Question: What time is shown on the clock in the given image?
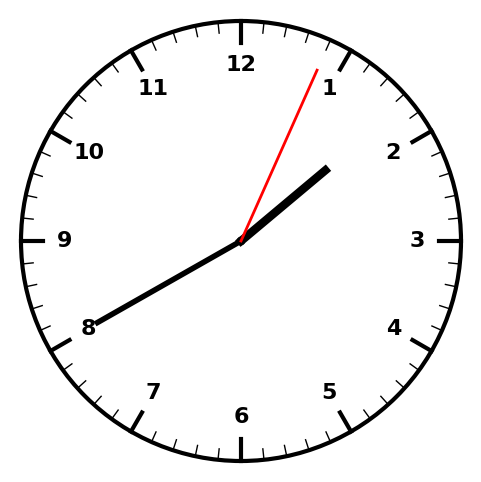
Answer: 01:40:04